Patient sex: M
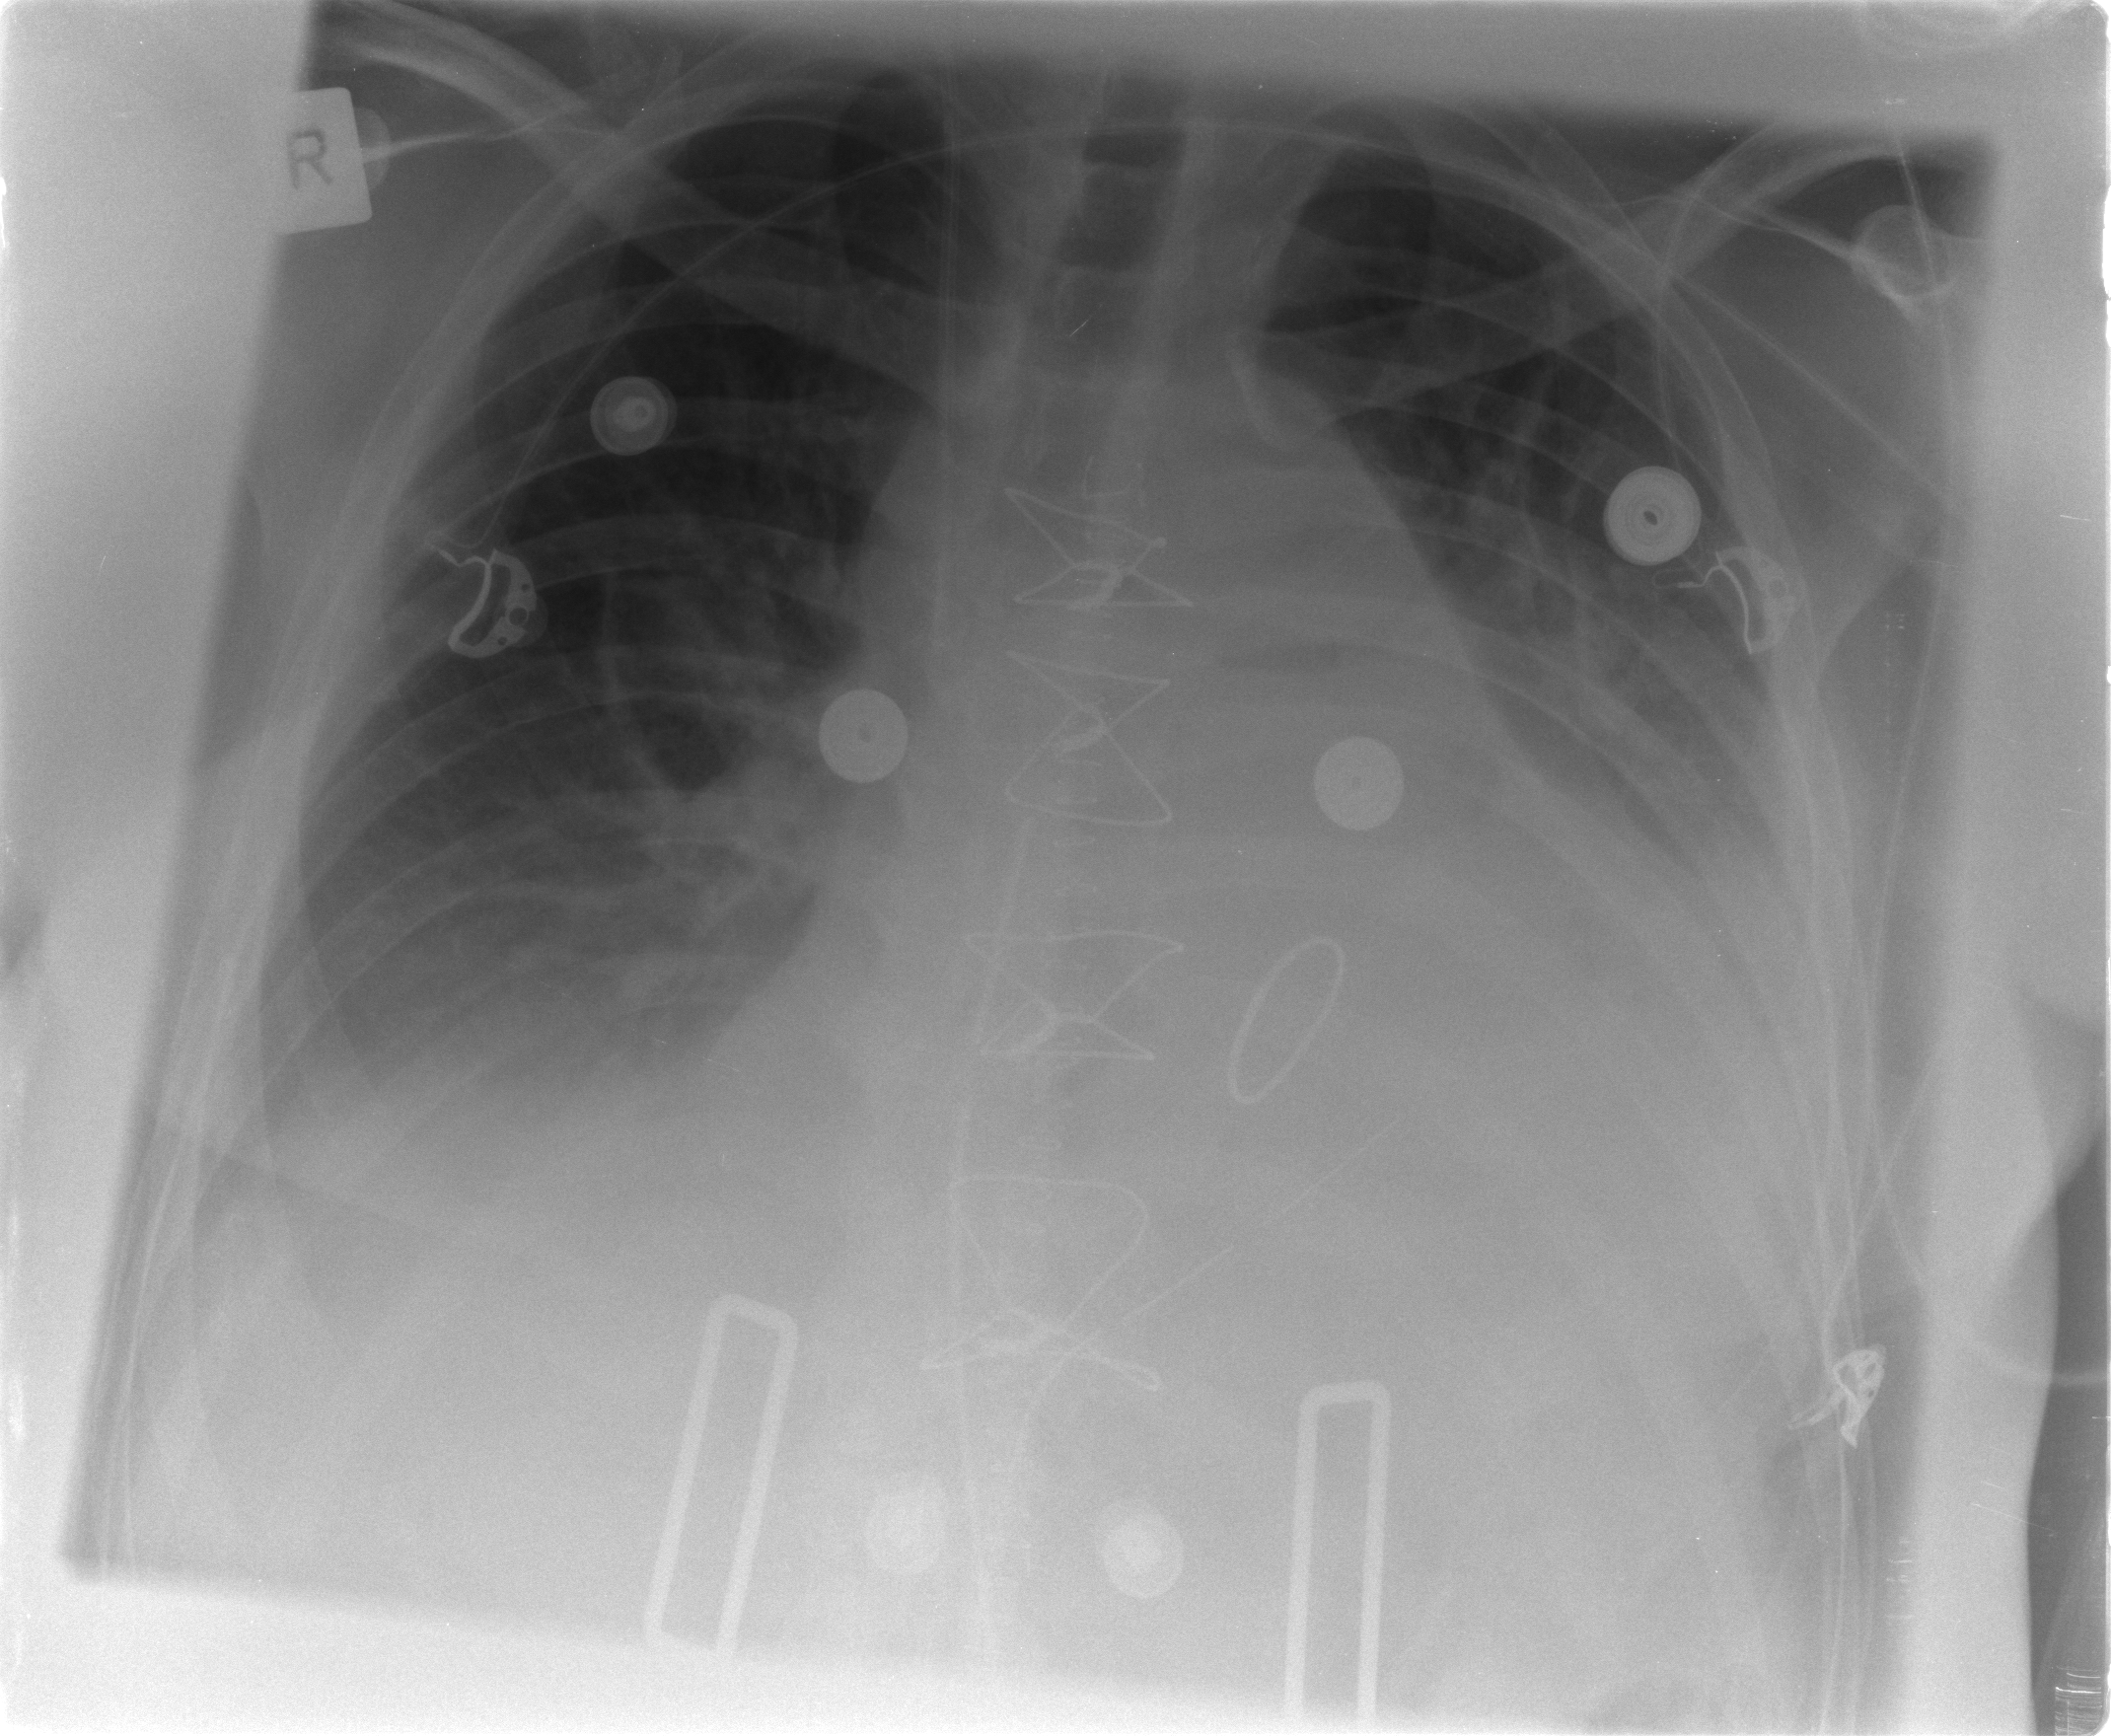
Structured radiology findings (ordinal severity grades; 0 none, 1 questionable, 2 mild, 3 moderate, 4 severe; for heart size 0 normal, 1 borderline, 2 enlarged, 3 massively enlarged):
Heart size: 2
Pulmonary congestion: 3
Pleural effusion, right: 2
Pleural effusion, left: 3
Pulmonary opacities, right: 0
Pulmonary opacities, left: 0
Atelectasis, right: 2
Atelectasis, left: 2